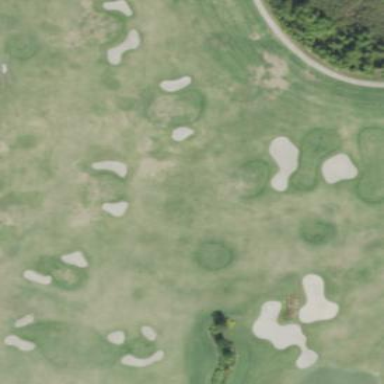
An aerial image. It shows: Golf course surrounded by greenery.